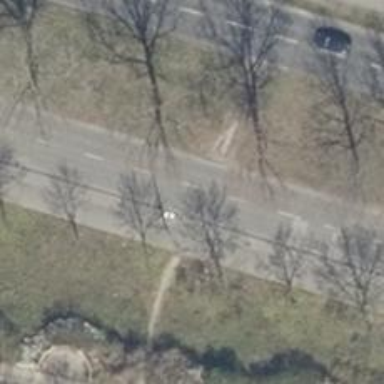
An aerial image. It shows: Dual carriageway with concrete plate surface. It is classified as primary highway.